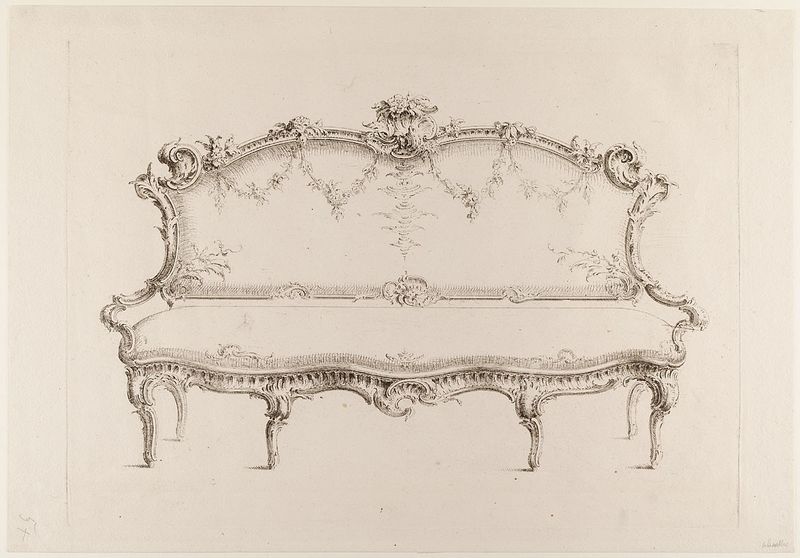
Titel: Sofa, Blatt aus einer Folge
Künstler: Johann Michael Hoppenhaupt
Standort: Hamburg
Institution: Museum für Kunst und Gewerbe Hamburg
Schlagwörter: blumen, zeichnung, blüten, rokoko, beine, papier, sofa, sitz, grafik, graphik, bank, polster, ornamente, couch, fotografie, photographie, druckgraphik, druckgrafik, radierung, girlanden, kunstgewerbe, schnörkel, kunsthandwerk, rocaille, hausrat, kanapee, style, reproduktionen, blumengewinde, industriedesign, druckerzeugnisse, muschelwerk, möbel, ornamentstich, vorlageblätter